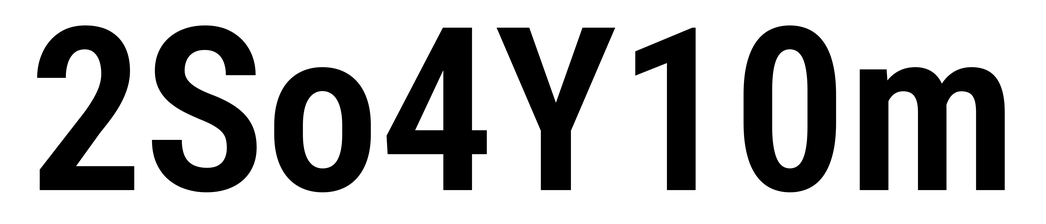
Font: Roboto_Condensed_SemiBold